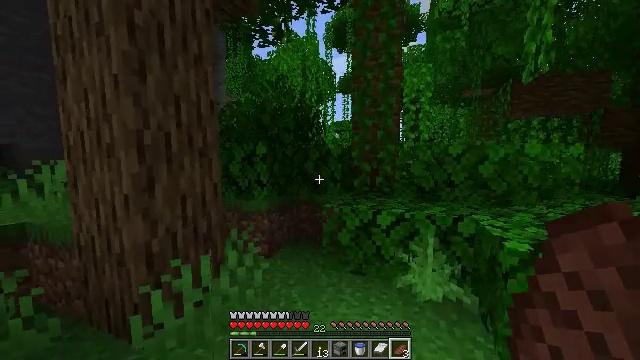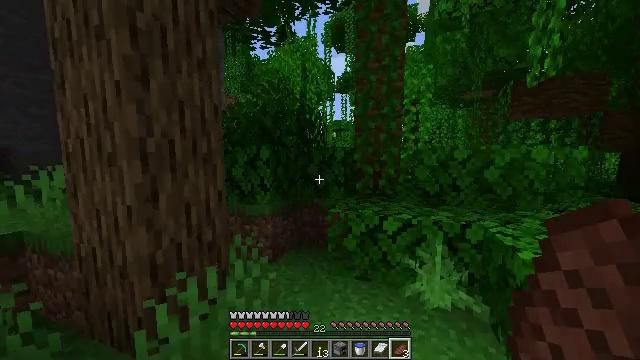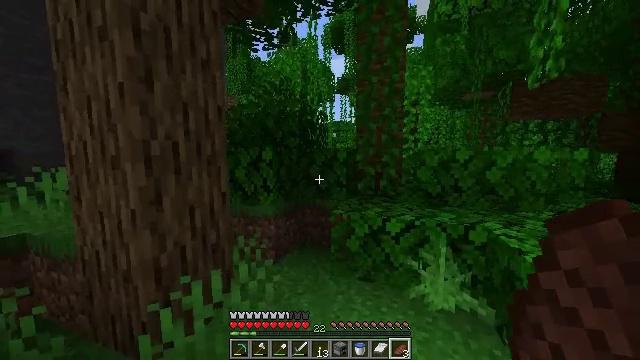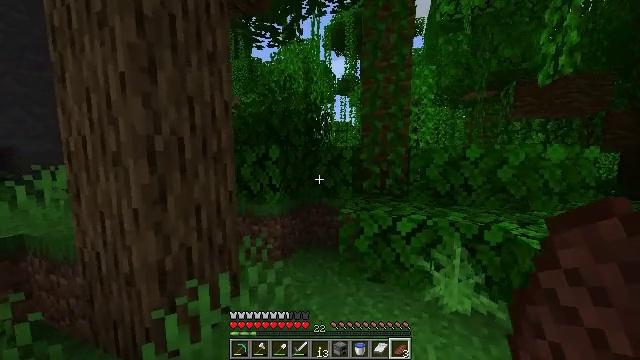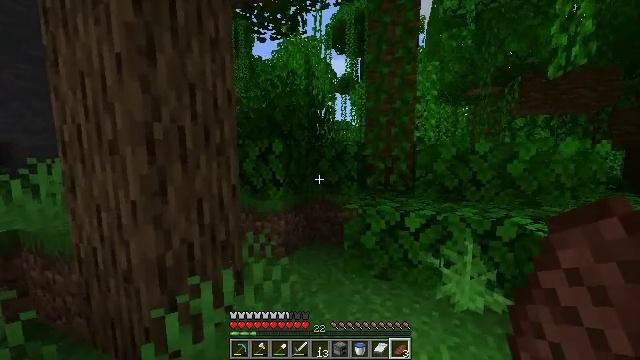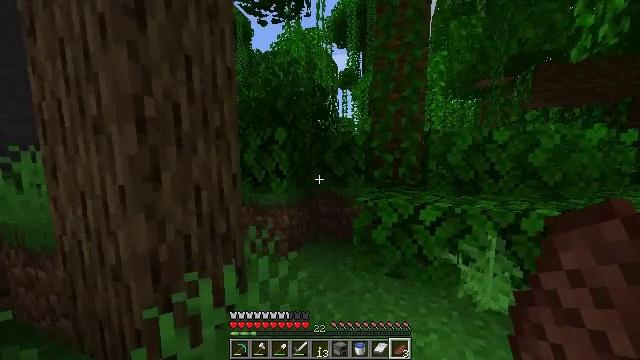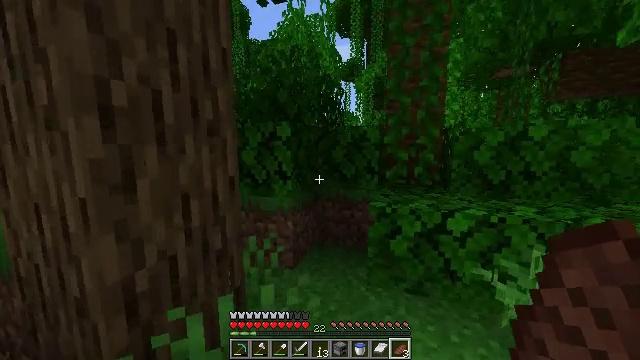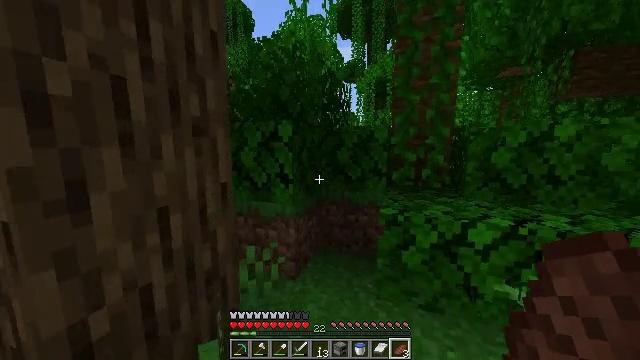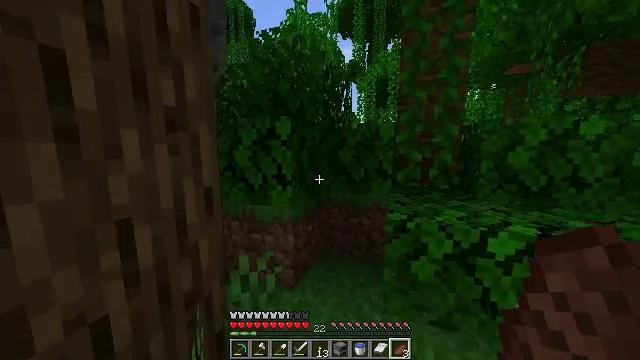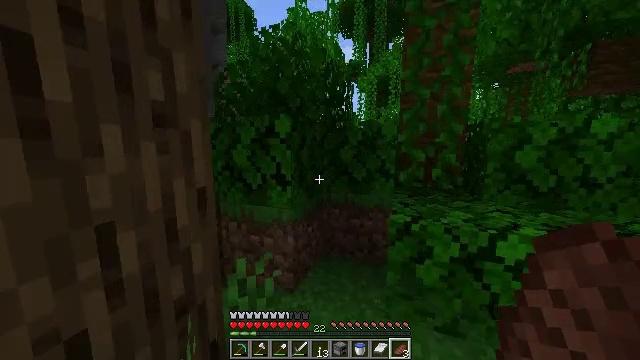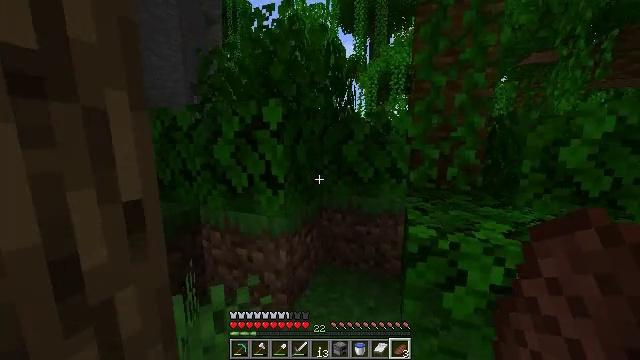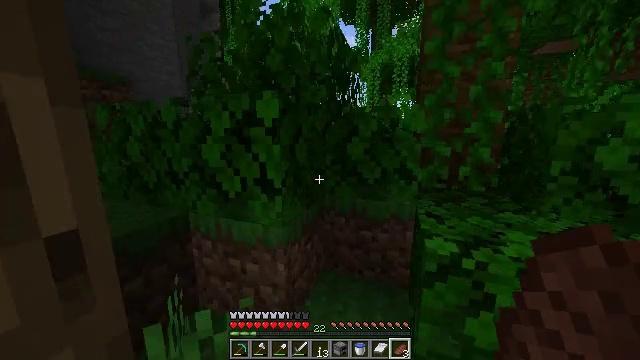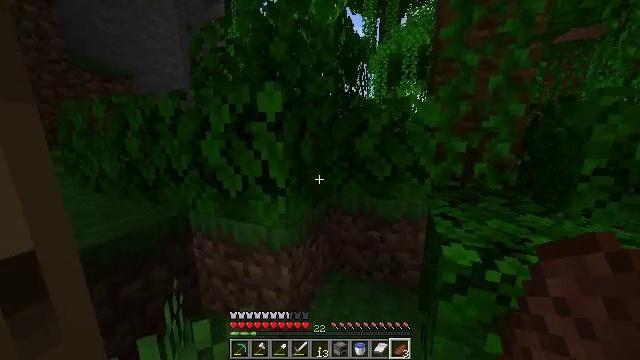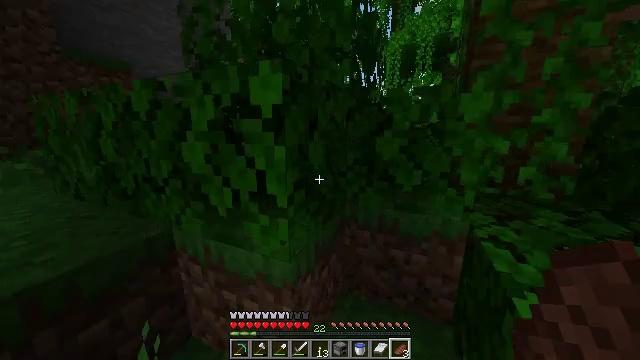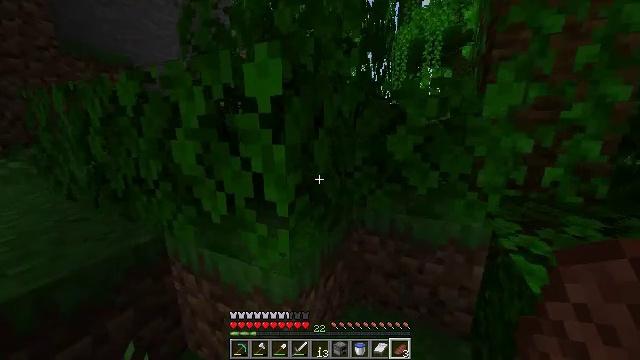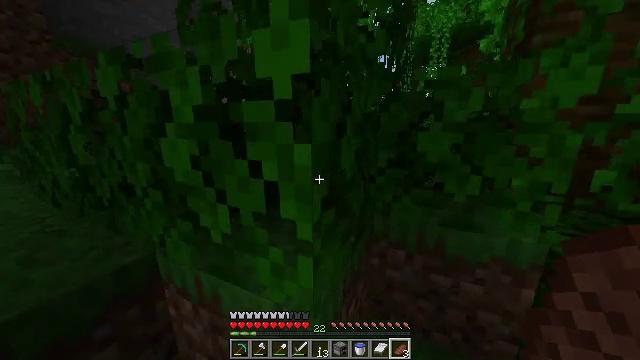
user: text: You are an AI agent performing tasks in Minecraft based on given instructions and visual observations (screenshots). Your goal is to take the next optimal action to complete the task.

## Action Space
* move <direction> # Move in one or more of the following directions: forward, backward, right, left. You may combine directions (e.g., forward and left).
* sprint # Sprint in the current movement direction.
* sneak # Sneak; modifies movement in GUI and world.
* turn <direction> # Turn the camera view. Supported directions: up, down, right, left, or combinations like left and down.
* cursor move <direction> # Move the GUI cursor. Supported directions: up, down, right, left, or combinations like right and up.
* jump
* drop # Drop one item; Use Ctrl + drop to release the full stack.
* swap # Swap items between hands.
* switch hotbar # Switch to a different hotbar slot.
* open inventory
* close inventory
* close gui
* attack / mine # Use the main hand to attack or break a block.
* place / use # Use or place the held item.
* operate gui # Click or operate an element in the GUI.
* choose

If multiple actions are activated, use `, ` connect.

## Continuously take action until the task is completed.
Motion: motion action
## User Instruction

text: Mine a melon block.
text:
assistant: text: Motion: move forward, sprint, jump
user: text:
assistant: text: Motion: move forward, sprint
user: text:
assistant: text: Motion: move forward, sprint
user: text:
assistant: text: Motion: move forward, sprint
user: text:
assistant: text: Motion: move forward, sprint
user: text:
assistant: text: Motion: move forward, sprint
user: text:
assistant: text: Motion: move forward, sprint
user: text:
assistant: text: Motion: move forward, sprint
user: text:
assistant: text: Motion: move forward, sprint
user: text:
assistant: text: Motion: move forward, sprint
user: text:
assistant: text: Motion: move forward, sprint, turn down
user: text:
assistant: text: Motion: move forward, sprint, turn left and down
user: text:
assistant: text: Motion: move forward, sprint, turn left and down
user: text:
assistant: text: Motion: move forward and move left, sprint, turn left
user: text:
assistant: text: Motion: move forward and move left, sprint
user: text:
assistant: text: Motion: move forward and move left, sprint, turn left, jump
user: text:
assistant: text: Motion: move forward and move left, sprint, turn left, jump
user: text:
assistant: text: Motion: move forward and move left, sprint, turn left, jump
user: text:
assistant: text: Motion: move forward and move left, sprint, turn left, jump
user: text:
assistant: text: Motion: move forward and move left, sprint, turn left, jump
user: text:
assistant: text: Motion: move forward and move left, sprint
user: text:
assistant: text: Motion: move forward and move left, sprint
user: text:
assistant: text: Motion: move forward and move left, sprint
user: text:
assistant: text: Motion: move forward and move left, sprint, turn right
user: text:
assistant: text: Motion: move forward and move left, sprint, turn right and up
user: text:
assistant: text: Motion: move forward and move left, sprint, turn right and up
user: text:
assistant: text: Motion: move forward and move left, sprint, turn right and up
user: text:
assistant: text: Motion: move forward and move left, sprint, turn right
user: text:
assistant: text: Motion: move forward and move left, sprint, turn right
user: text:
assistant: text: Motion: move forward and move left, sprint, turn right